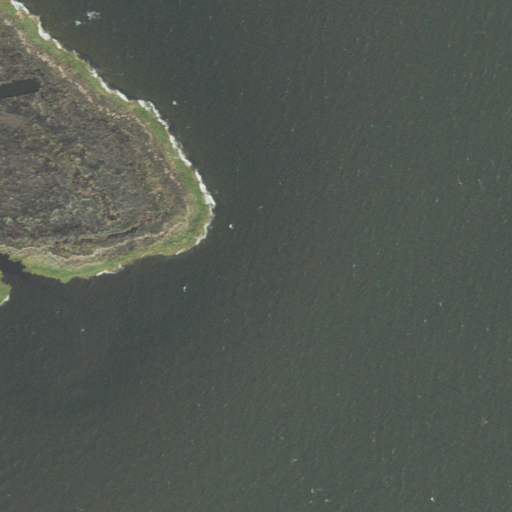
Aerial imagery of cape in North Carolina named Sow Island Point containing open water, herbaceous wetlands, and woody wetlands